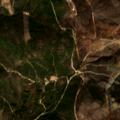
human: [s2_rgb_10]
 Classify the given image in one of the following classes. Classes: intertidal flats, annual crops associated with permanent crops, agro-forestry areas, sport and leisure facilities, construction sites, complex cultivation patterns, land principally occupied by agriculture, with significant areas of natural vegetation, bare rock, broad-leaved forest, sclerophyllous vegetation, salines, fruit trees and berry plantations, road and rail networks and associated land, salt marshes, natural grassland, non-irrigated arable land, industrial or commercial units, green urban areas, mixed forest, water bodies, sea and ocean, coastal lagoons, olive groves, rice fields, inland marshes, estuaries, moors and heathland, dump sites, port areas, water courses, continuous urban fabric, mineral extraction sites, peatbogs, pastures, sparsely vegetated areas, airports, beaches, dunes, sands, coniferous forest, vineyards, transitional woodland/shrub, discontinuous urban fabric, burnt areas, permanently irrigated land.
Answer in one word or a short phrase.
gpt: transitional woodland/shrub